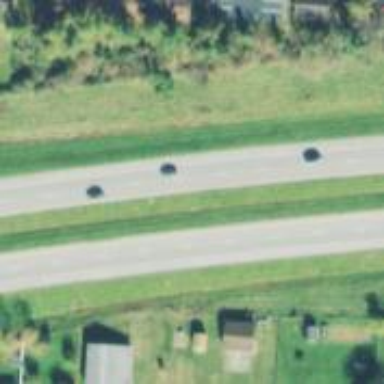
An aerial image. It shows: This image shows trunk highway that functions as expressway.